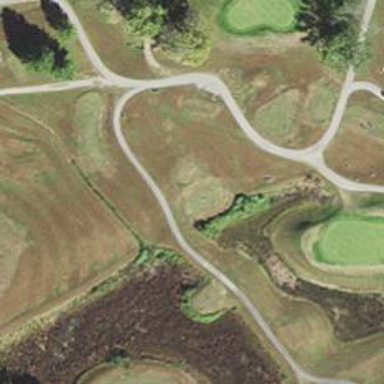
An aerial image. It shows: Golf tee.